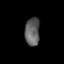
Tissue: prostate
Cell type: Fibroblasts
Senescence score: 0.7817
Nuclear area (px): 411
Mean DAPI intensity: 95.672